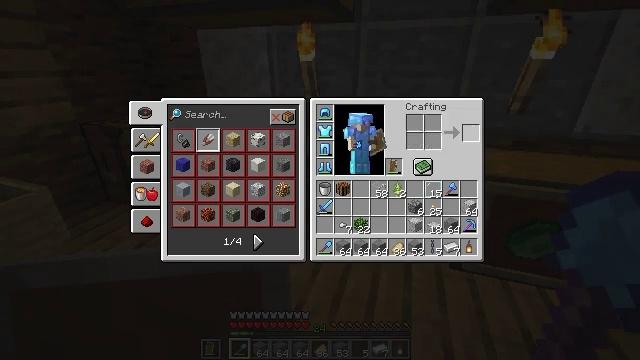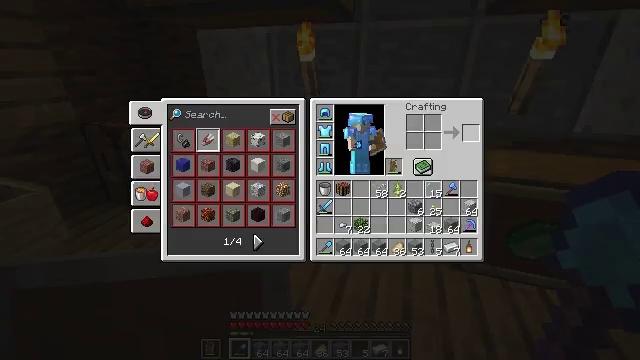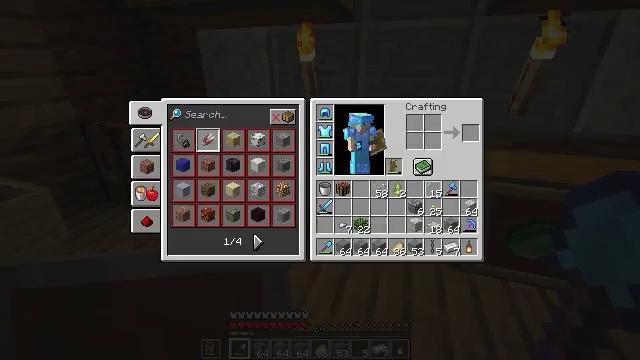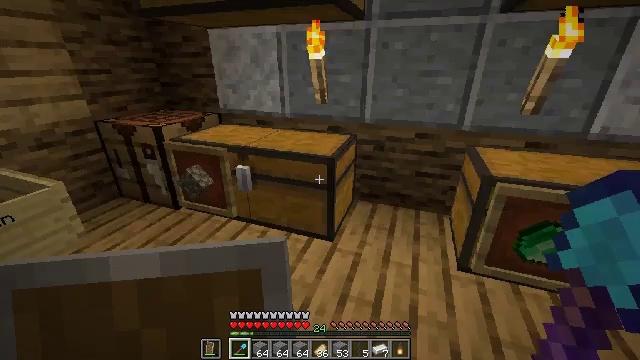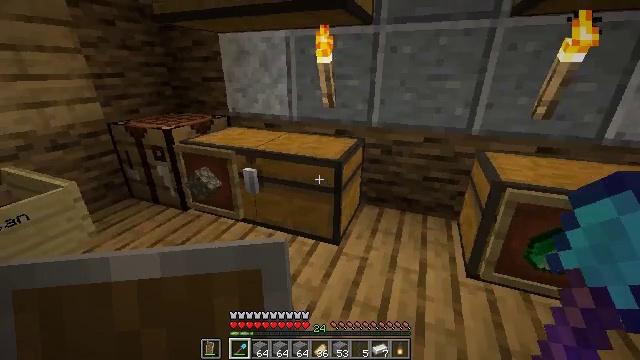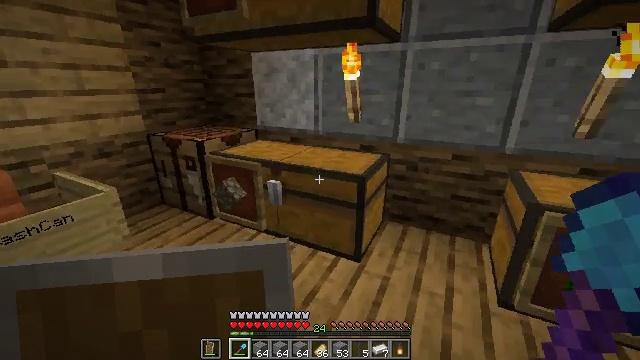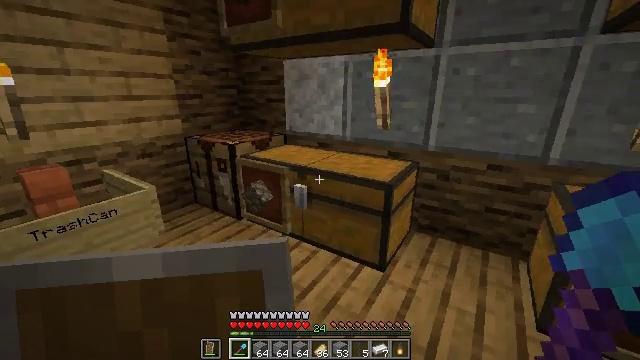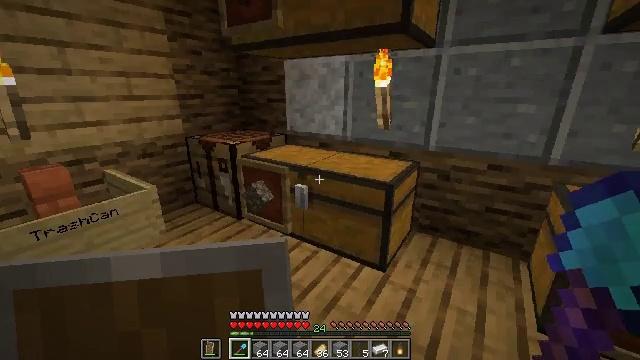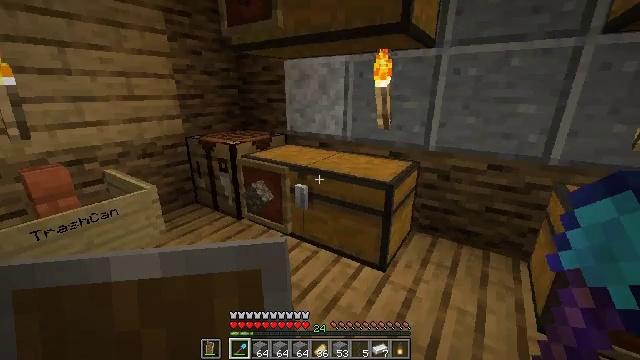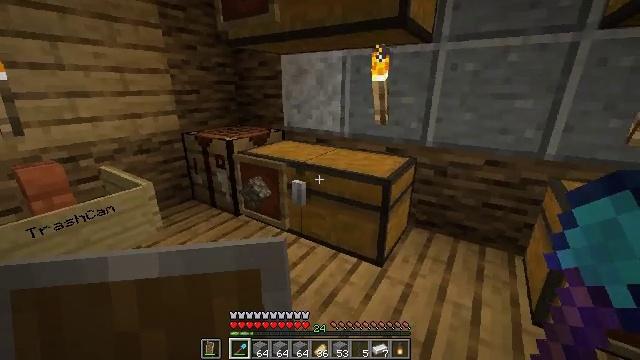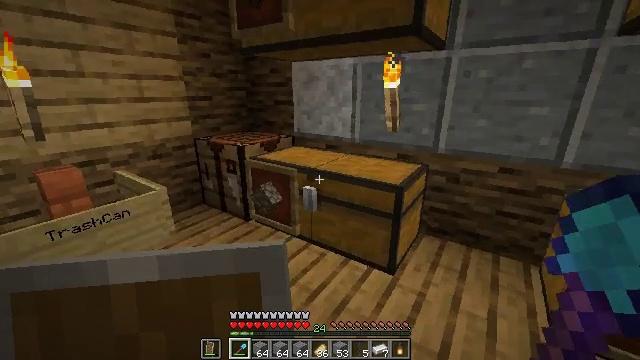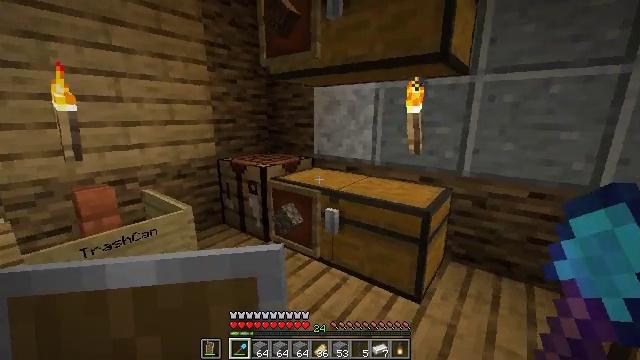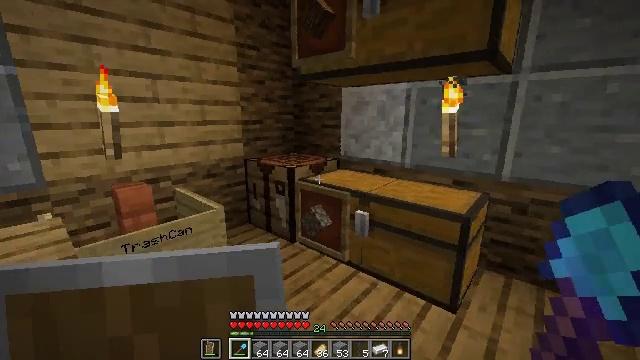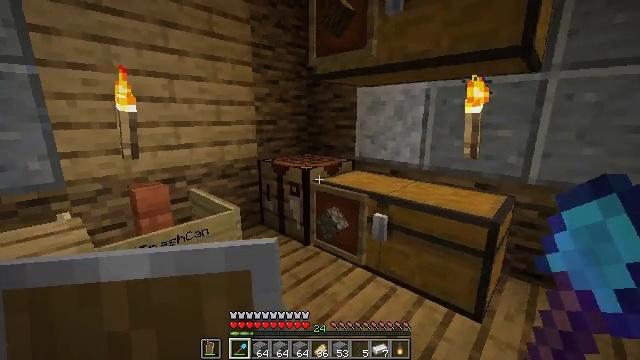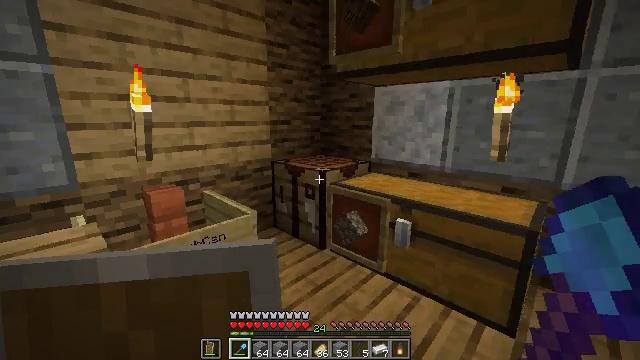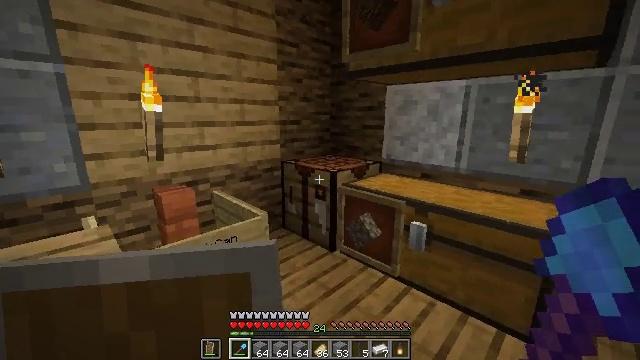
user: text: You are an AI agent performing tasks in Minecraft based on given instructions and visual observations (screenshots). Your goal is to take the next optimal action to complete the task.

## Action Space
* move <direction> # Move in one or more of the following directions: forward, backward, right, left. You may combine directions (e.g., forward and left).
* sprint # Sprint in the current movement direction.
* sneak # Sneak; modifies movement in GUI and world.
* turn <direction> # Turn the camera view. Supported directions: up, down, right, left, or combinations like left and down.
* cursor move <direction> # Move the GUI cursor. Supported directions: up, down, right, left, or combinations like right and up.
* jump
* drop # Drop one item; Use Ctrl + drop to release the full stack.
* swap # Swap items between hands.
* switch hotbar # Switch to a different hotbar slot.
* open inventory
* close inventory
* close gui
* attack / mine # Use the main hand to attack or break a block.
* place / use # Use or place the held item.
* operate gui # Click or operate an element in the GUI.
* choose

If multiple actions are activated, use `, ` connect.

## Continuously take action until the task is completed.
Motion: motion action
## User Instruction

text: Craft multiple polished diorite slab with polished diorite blocks.
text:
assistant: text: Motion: sneak, open gui
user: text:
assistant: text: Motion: sneak, cursor move left and down
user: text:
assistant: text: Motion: cursor move left
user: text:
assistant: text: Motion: turn left, close gui
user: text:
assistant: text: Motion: turn left and up
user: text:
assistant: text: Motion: turn left and up
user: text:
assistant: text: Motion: no_op
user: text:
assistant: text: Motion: no_op
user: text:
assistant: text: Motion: no_op
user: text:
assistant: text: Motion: move left, turn left and up
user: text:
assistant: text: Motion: move left, turn left and up
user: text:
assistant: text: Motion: move forward and move left, turn left
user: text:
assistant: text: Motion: move forward and move left, turn left
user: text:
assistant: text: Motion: turn left
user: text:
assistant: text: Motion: turn left
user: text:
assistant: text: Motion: no_op
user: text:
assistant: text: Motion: use / place
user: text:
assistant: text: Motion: use / place
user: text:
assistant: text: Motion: use / place
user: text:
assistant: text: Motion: no_op
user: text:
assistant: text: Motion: turn right and down
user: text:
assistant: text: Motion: cursor move right and down, open gui
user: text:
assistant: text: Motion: cursor move right
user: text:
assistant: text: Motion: cursor move right and down
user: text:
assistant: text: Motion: cursor move right and down
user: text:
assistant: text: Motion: no_op
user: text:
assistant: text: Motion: no_op
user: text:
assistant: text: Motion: no_op
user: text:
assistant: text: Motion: cursor move right
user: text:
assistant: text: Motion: cursor move right